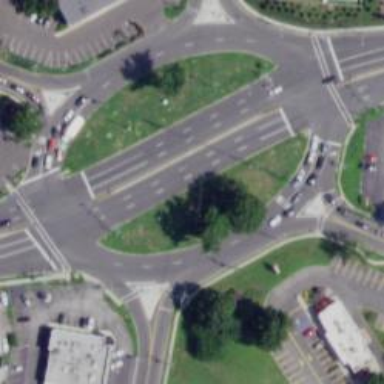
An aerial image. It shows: Roundabout on primary highway.